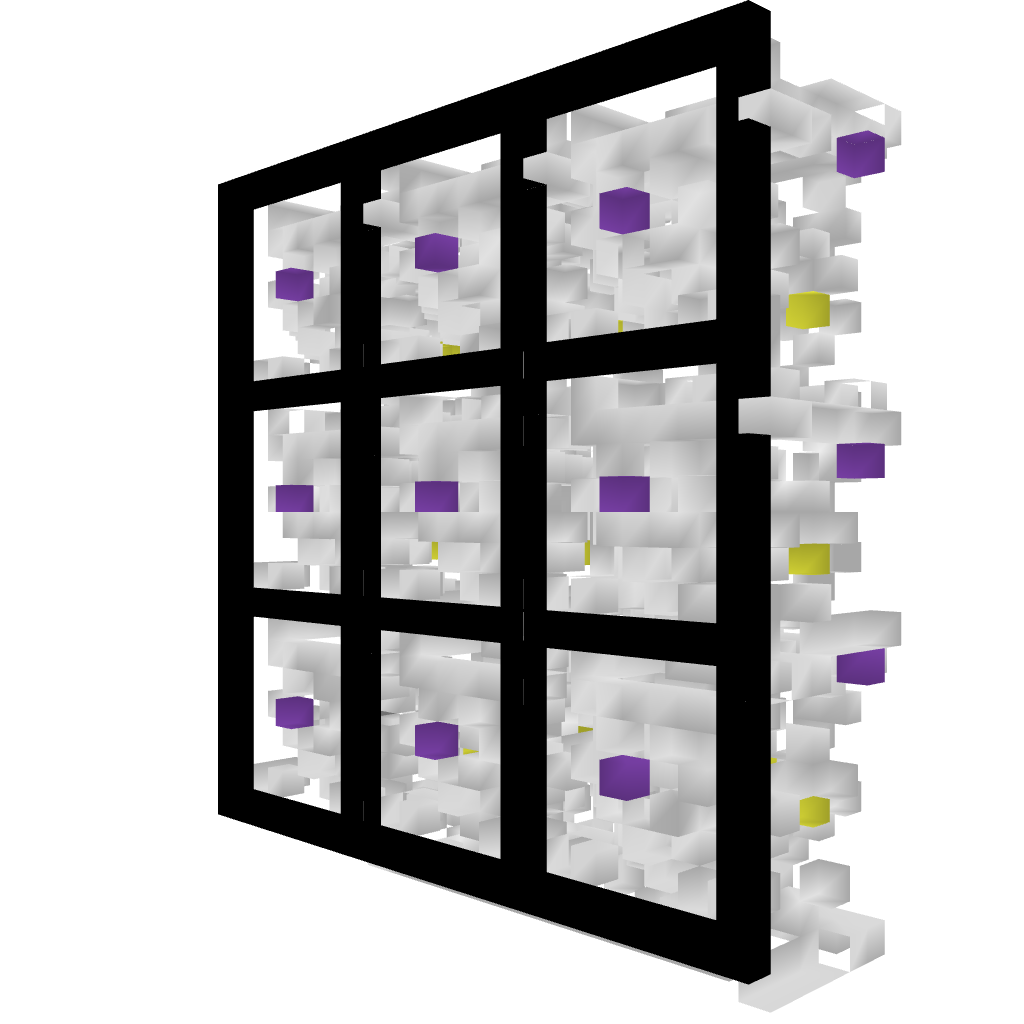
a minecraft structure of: Compact Tic-Tac-Toe  -  Designed for Flying / Creative bad low quality